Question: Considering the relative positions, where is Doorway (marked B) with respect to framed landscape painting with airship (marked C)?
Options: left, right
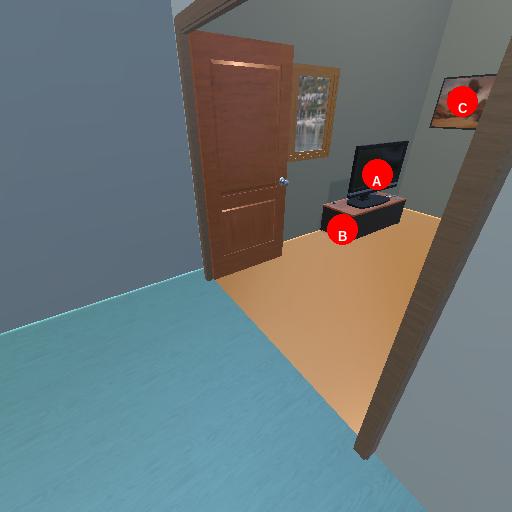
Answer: left